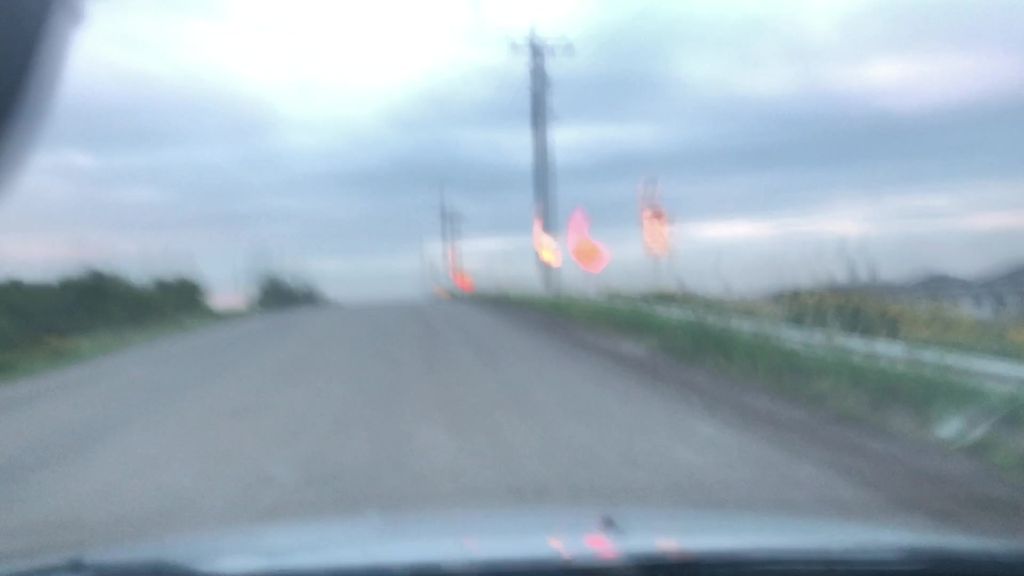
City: edmonton